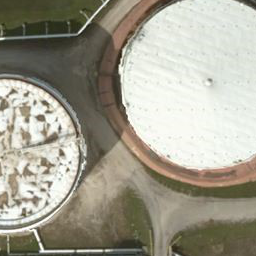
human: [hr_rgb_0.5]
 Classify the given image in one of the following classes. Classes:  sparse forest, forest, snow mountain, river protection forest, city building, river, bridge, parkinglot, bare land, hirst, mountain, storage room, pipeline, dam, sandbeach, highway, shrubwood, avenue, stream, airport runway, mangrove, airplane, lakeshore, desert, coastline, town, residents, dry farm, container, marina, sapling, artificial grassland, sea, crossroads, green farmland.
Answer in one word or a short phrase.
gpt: storage room